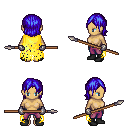
a pixel art fantasy rpg character, female body template, human, tanned skin, yellow tattered cape, magenta pants, blue long bangs hairstyle, metal gloves, black shoes, spear, four views (front, back, left, right), 2x2 character sprite sheet, small pixel art, hard edges, no anti-aliasing